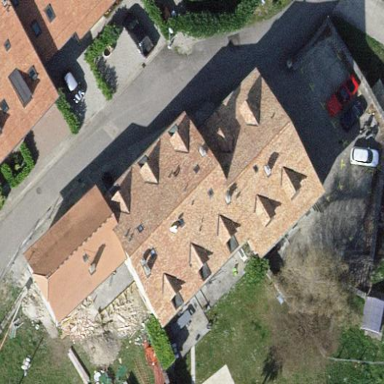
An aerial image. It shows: Simple house.